Question: I'm looking for a way to plot a shaded region around each of the lines I calculate from a distribution of points (see attached image). The region should have a fixed width (10 pixels above and below the plotted lines). Things are a bit more complicated than usual because the code is written to consider a series of datasets, and for each set I need to plot several curves (the number changes from set to set). I tried various methods, including 'errorbar(f(xx,:), threshold_distance_fit)', with no success.
How do you suggest to solve the problem?
Here is the code I'm using to plot the dataset and the curves:
'''
g = figure; xlabel('Omega'); ylabel('Y_detector');
plot(Angle, Y_measured, '*'); hold on;
f = zeros(number_centers, 180);
for xx = 1:number_centers
for deg = 1:180
% f is the fitting function
f(xx, deg) = double((R_fit(xx)*sind(alpha_fit(xx)+deg)/0.05)+113);
end
plot(1:180, f(xx,:), '.'); hold on;
end
'''

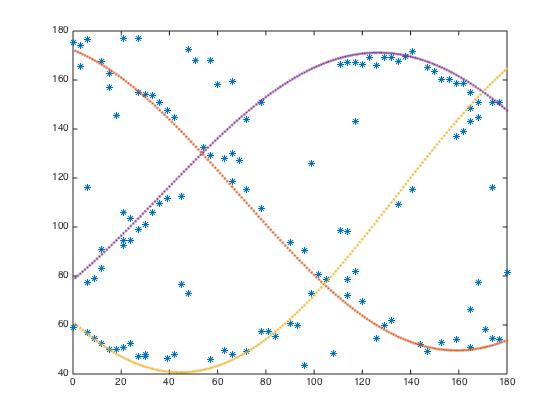
Answer: I was hesitating between using 'patch' or 'surface' and hbaderts was faster at proposing the 'surface' option, so I'll show you how to do it with 'patch'.
I'll give more construction detail in my example, but ultimately you can just replace my patches with surface objects if you prefer.
First I start to build series of curves looking like yours:
'''
colorCollection = get(0,'defaultAxesColorOrder') ;
nPlot = 4 ;
h.fig = figure ;
h.ax = axes('NextPlot','add') ;
x = linspace(0,180) ;
f = zeros( nPlot , numel(x) ) ;
for k=1:nPlot
f(k,:) = sin(k*x/180*pi) * 180 ;
h.plotf(k) = plot( x , f(k,:) , '.' , 'Color',colorCollection(k,:) ) ;
end
'''
This create and plot 4 curves. The next thing is to address your request of "". The plotted curves, or any patch/surface will have no notion of "pixel" but only of value in the data space. so you have to know how to convert pixel to data or the other way round.
'''
%// retrieve a few propery values
xlim = get(h.ax,'XLim') ; %// axes X limits
ylim = get(h.ax,'YLim') ; %// axes Y limits
set( [h.ax h.fig] , 'Unit','Pixels') %// set the axes units in pixel
axpos = get( h.ax,'Position') ; %// get the coordinates of the axes object on the figure (in pixels)
nPix.W = round(axpos(3)) ; %// axes WIDTH , in [pixel]
nPix.H = round(axpos(4)) ; %// axes HEIGHT , in [pixel]
%// calculate the vertical data/pixel ratio (to know how much "y" value
%// will correspond to "10" pixels)
nPixelOverlap = 10 ; %// this is defined in your question
pixelRatio = (ylim(2)-ylim(1)) ./ nPix.H ; %// =0.0052 in my example. => 1pixel=0.0052*y
dataOverlap = nPixelOverlap .* pixelRatio ; %// how much I have to add or remove to a curve to cover 10 pixels
'''
Once I have this magic coefficient 'dataOverlap', I can build graphic objects which will have to contain each curve, their higher and lower 'Y' boundaries will be the value of the curve, with 'dataOverlap' respectively added and subtracted.
In your case it seems you do not have large vectors (not so many 'x' values), so part of the solution below may be overkill for your problem. But if you had to do the same thing with large data vectors (like thousands or worse, millions of elements), creating many patches (or even surfaces) with that many point would very likely almost freeze your figure (very slow response time, if not worse). An easy way round this is to plot a downsampled version. Since we already counted how many pixels the axes span, we can just create graphic objects just this size (so we have basically one 'x' point per pixel, no more).
'''
%// define a minimal "x" vector to populate every pixel in the axes
x4interp = linspace(xlim(1),xlim(2),nPix.W) ;
xpatch = [x4interp fliplr(x4interp)] ; %// common X vector for all the patch objects
ypatch = zeros( nPlot , numel(xpatch) ) ; %// preallocate Y arrays for each patch (one patch per initial curve)
for k=1:nPlot
ytemp = interp1( x , f(k,:) , x4interp ) ; %// reinterp the "k-th" curve value on the new "x" axis
%// prepare the patch "Y" data (=the curve reinterpolated value + and - the overlap
ypatch( k , : ) = [ytemp-dataOverlap fliplr(ytemp)+dataOverlap] ;
%// plot the actual patch
h.patch(k) = patch( xpatch , ypatch(k,:) , colorCollection(k,:) , 'FaceAlpha',0.2 , 'EdgeColor','none' ) ;
end
'''
If you execute this example all in one go you should obtain something very similar ():

As I said above, the last bit of reinterpolation is overkill for this example (the patches actually have data points than the curves), but the good thing is that it is very scalable. You can use exactly the same method if your initial curves have 10 points, the patches are not going to hog your memory ().
---
Note that the calculation of pixel/data ratio are depending on the size of your figure of the screen. If you resize the figure, the calculation are not updated. You either have to re-execute the calculation part and update the graphic objects, or the simplest is to set your figure to the desired size first, then execute the calculation and plot the graphic objects.